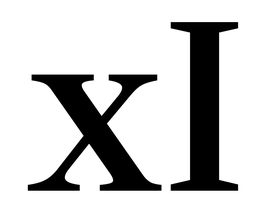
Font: LibreCaslonText_Medium